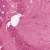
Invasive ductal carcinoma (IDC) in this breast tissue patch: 0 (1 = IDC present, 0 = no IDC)